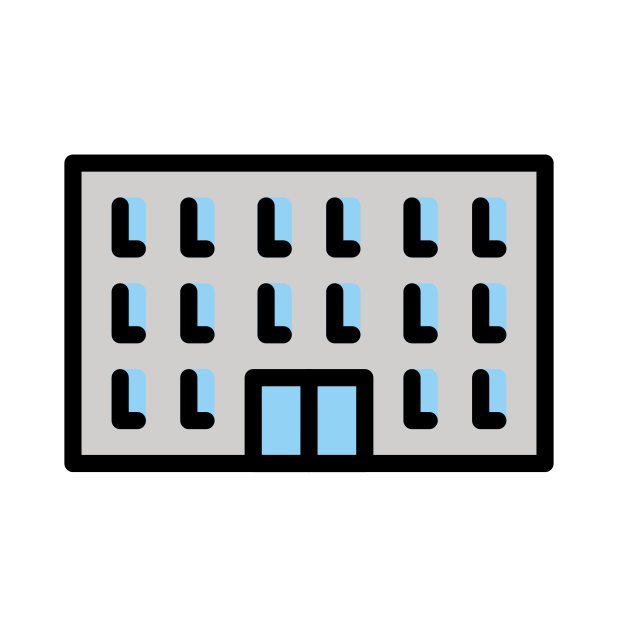
Emoji: 🏢
Name: office building
Unicode: 0x1f3e2